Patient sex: M
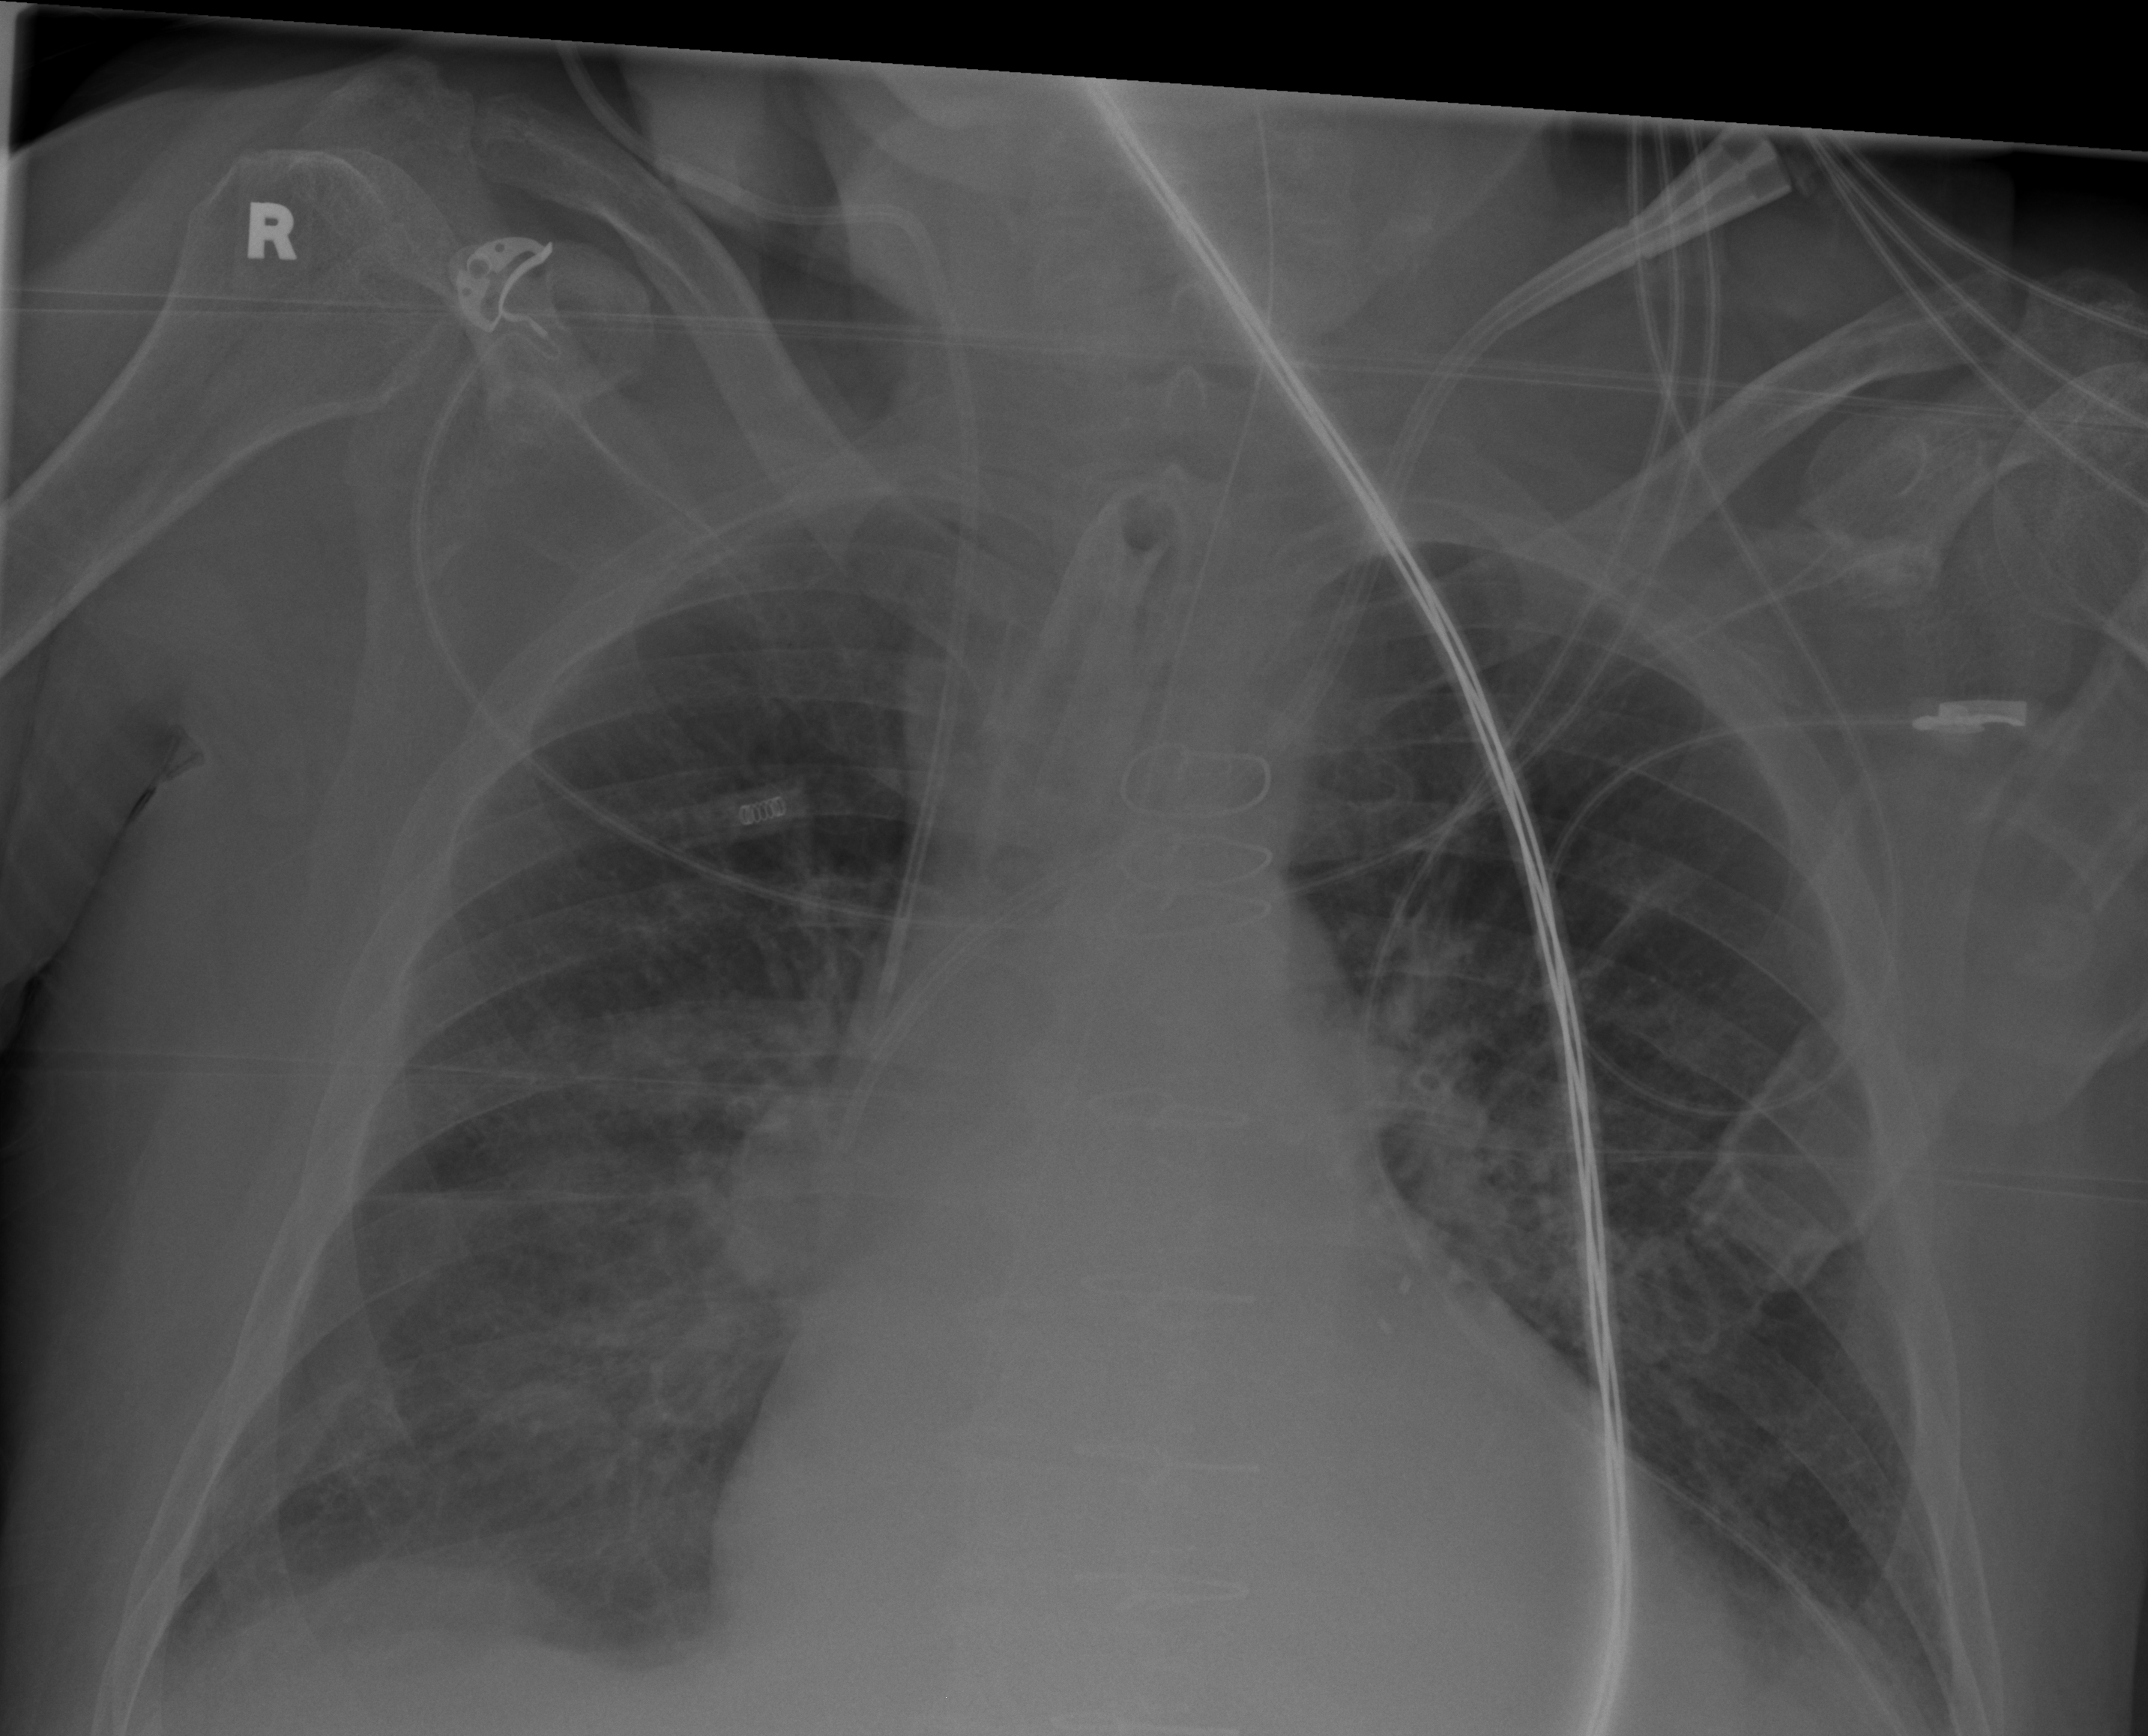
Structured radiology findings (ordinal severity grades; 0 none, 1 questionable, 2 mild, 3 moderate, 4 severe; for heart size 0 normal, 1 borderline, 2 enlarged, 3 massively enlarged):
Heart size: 1
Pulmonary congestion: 0
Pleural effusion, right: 2
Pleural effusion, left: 2
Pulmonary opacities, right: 1
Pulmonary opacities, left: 2
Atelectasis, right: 2
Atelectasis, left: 2